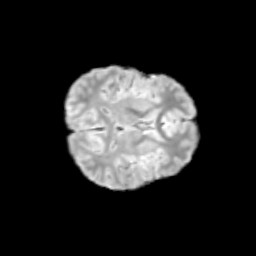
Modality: T2w
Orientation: axial
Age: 12
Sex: male
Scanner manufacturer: siemens
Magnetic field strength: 3 T
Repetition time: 3.8 s
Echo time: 0.07 s